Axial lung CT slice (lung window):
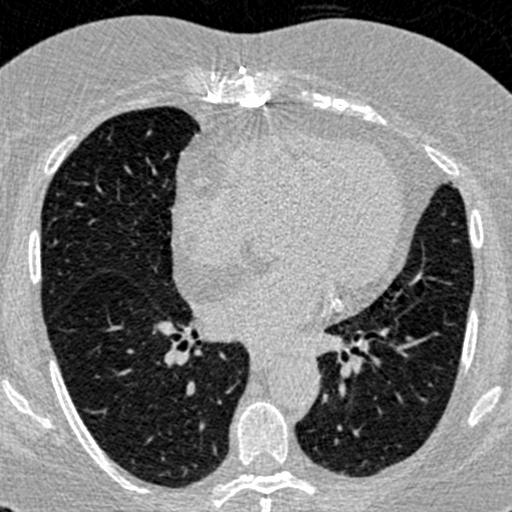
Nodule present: yes
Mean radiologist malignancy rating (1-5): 3